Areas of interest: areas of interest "Helan Mountain Rural Bank"
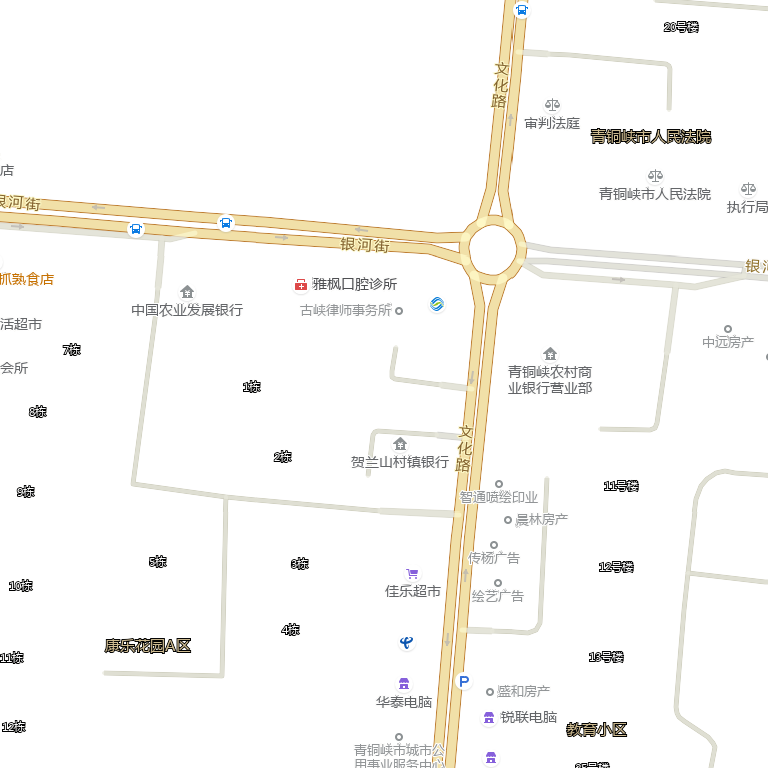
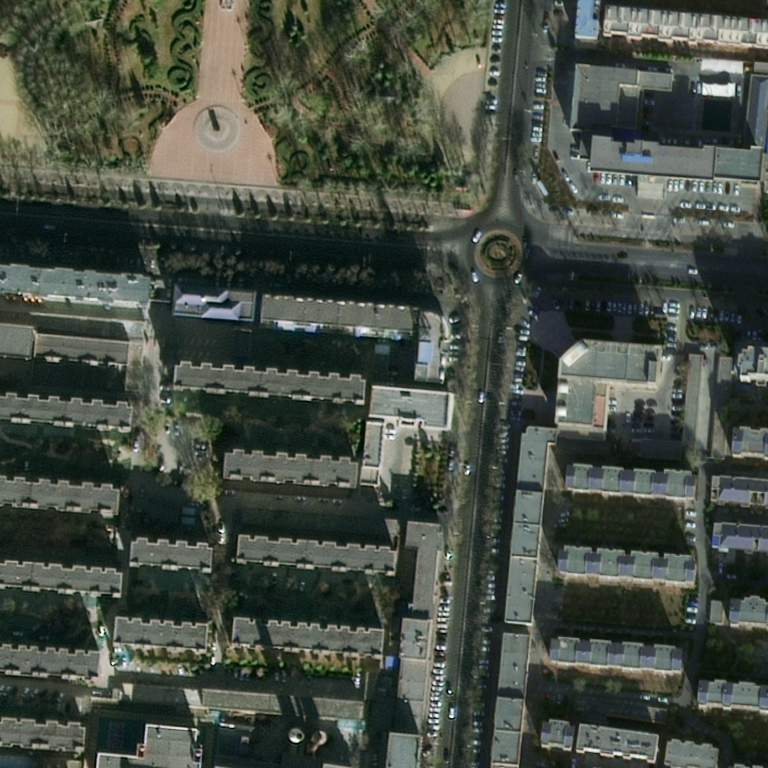